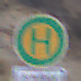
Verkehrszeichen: Haltestelle
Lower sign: ZeitangabenMitBeschraenkungAufWochentage5
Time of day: Dusk
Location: Outdoor (Nature)
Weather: Clear
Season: NotSpecified
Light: Natural